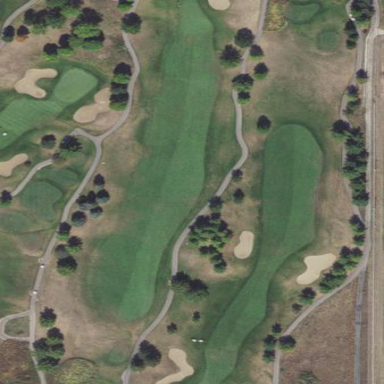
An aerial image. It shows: Golf fairway in the image.